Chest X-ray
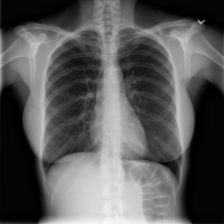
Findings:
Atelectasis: negative
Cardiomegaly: negative
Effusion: negative
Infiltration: negative
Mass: negative
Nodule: negative
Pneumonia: negative
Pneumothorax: positive
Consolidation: negative
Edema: negative
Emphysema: negative
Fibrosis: negative
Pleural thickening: negative
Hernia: negative